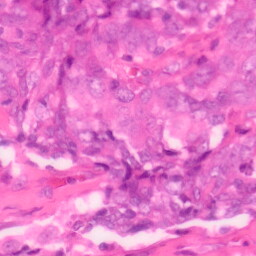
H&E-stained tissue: Colon